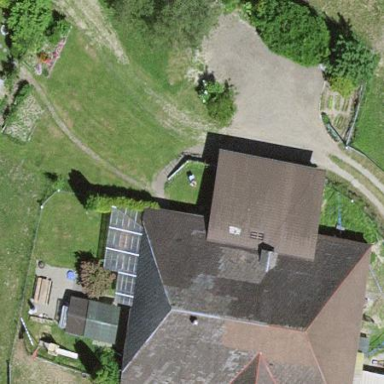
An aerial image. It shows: Farm building.